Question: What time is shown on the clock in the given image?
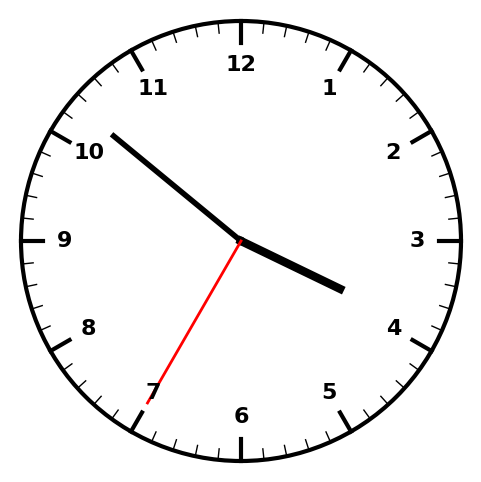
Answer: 03:51:35